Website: bh-photo
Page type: billing-address
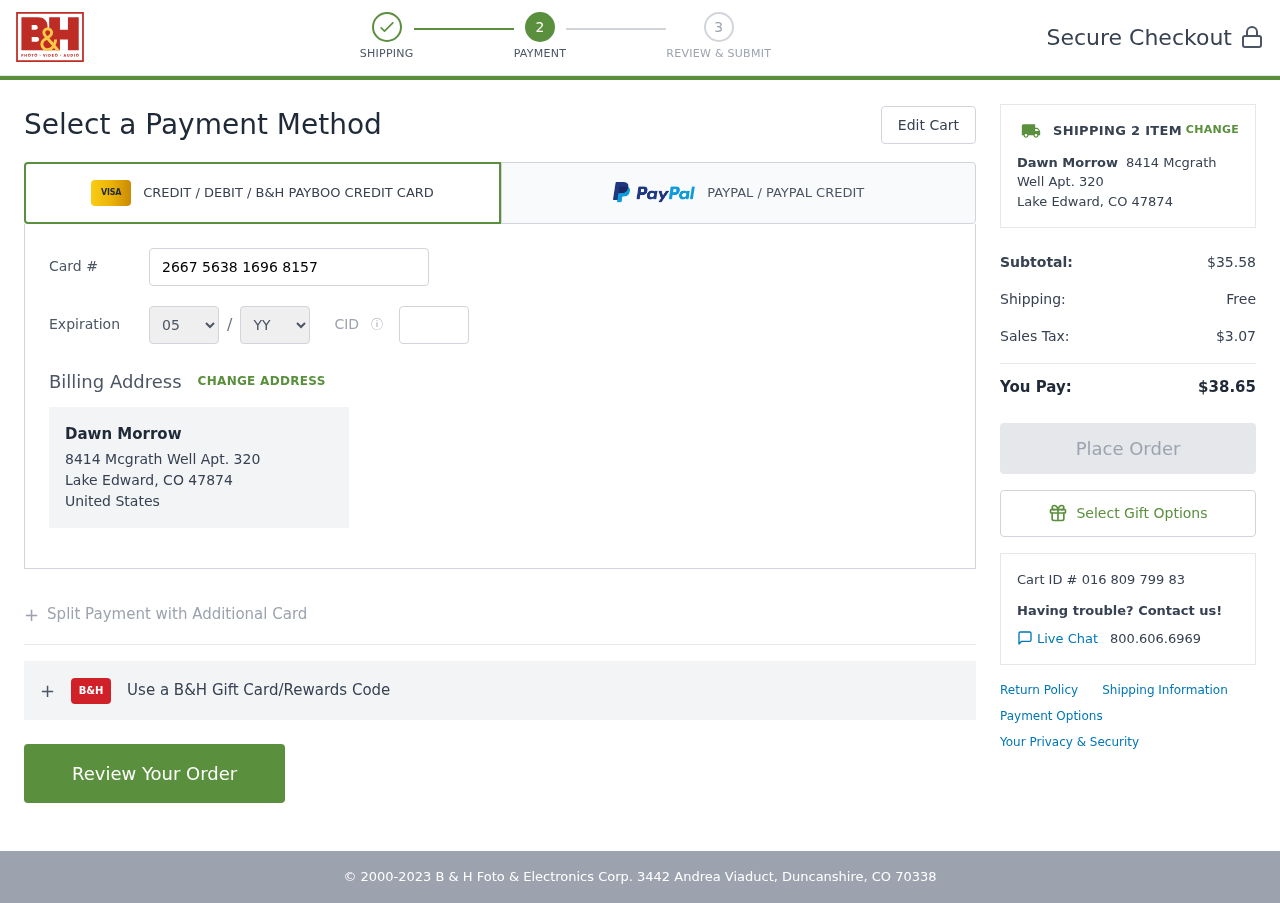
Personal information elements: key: PII_CARD_CVV
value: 144
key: PII_CARD_EXPIRY_MONTH
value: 05
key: PII_CARD_EXPIRY_YEAR
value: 30
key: PII_CARD_NUMBER
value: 2667 5638 1696 8157
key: PII_CITY_STATE_ZIP
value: Lake Edward, CO 47874
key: PII_COUNTRY
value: United States
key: PII_FULLNAME
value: Dawn Morrow
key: PII_STREET
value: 8414 Mcgrath Well Apt. 320
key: PII_FULLNAME2
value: Dawn Morrow
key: PII_CITY
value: Lake Edward
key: PII_STATE_ABBR
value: CO
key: PII_POSTCODE
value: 47874
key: PII_POSTCODE_FULL
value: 47874
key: PII_CITY_STATE
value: Lake Edward, CO
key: PII_POSTCODE_NUMERIC
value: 47874
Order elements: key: ORDER_NUM_ITEMS
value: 2
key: ORDER_SUBTOTAL
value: $35.58
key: ORDER_SHIPPING_COST
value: Free
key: ORDER_TAX
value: $3.07
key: ORDER_TOTAL
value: $38.65
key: ORDER_ID
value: Cart ID # 016 809 799 83